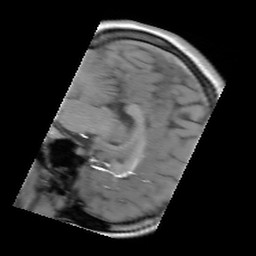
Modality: FLASH
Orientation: sagittal
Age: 20
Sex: female
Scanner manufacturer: siemens
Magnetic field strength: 3 T
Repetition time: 0.245 s
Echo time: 0.0026 s